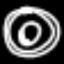
Label: donut